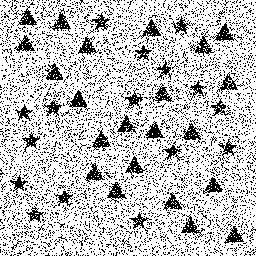
Squares: 0
Triangles: 22
Stars: 16
Total shapes: 38